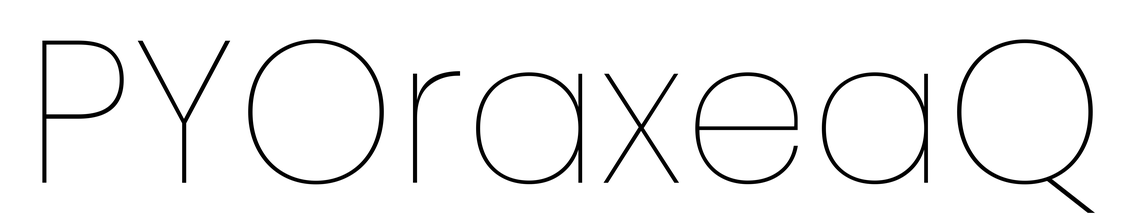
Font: Poppins-Thin